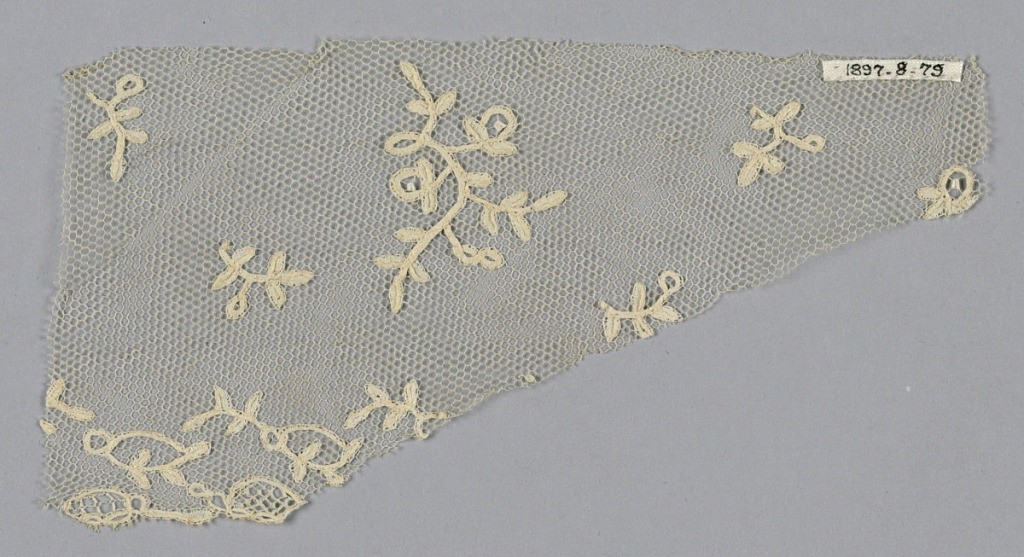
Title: Fragment
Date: late 18th–early 19th century
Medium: linen Technique: bobbin lace (Brussels style)
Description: Fragment showing small floral sprays and portion of a border. Vrai droschel ground.